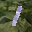
Label: 1